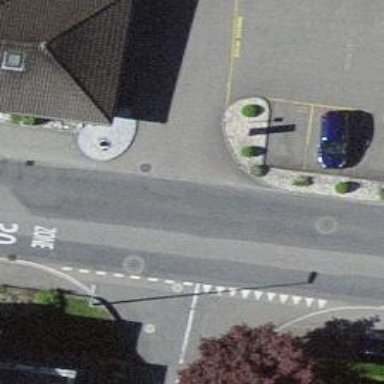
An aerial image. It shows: Unclassified road with asphalt surface.